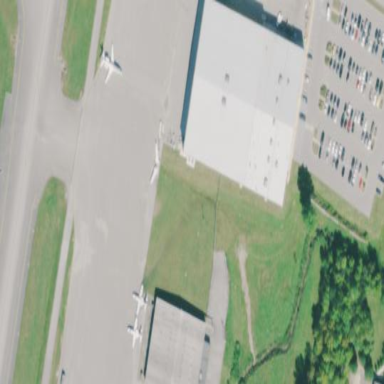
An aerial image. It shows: Hangar building at the airport.